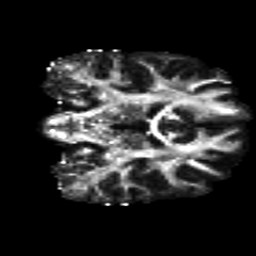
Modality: FA
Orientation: coronal
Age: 18
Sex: male
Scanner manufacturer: siemens
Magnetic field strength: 3 T
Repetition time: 8.8 s
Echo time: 0.085 s